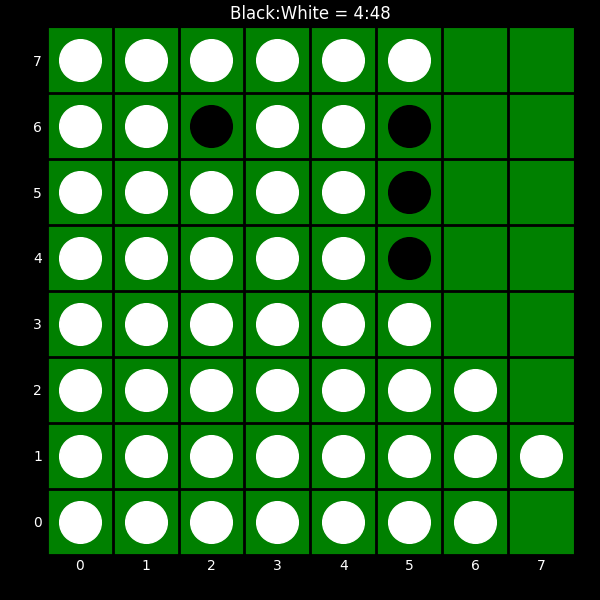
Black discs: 4
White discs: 48